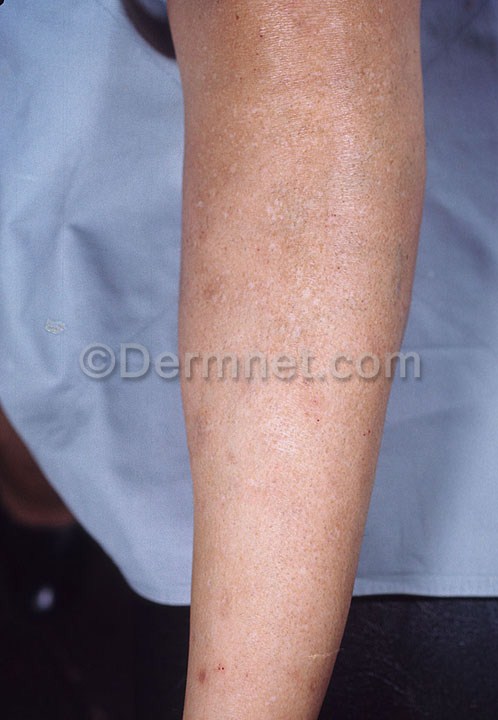
Disease: Bullous Disease Photos